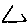
Label: triangle